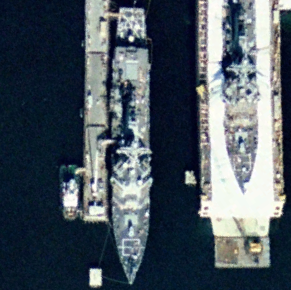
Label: destroyer